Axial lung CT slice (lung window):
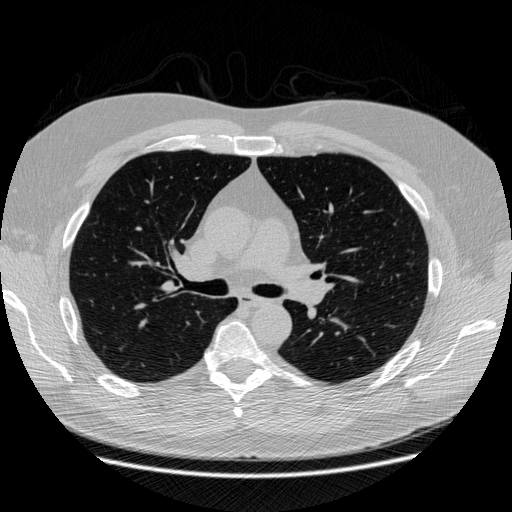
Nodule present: no